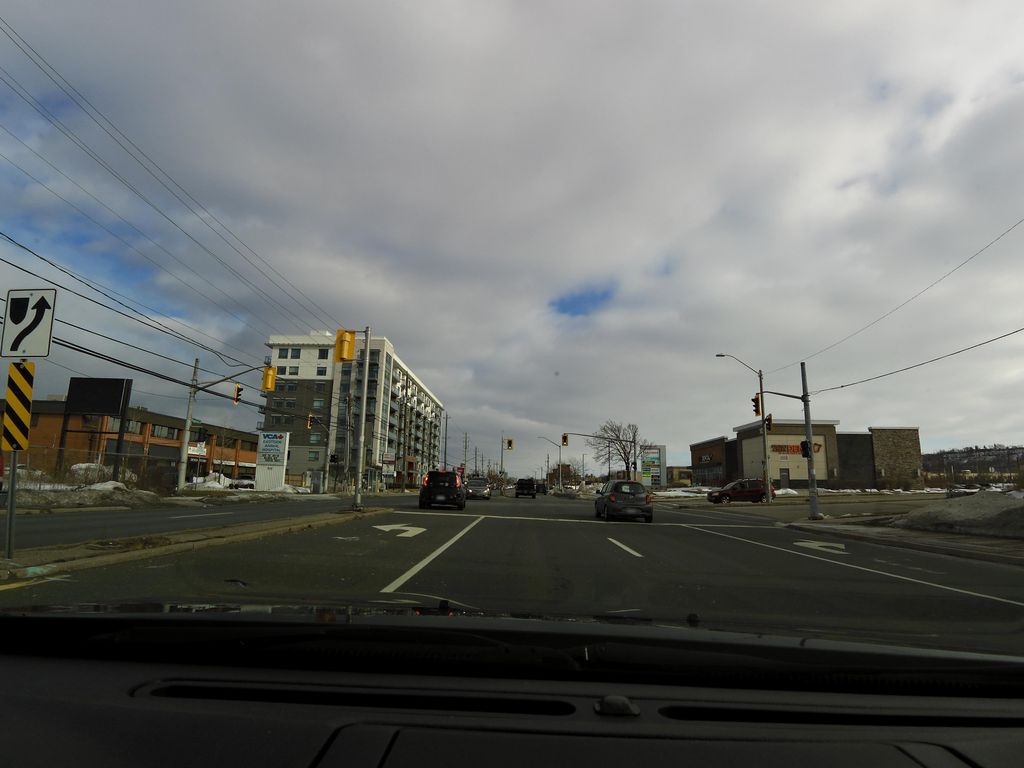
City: hamilton